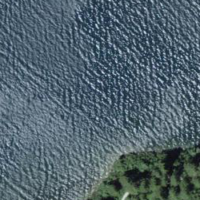
EUNIS habitat code: 14
Species observed at this site:
Rhododendron ferrugineum